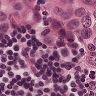
Metastatic tissue present: yes